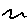
Label: zigzag